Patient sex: F
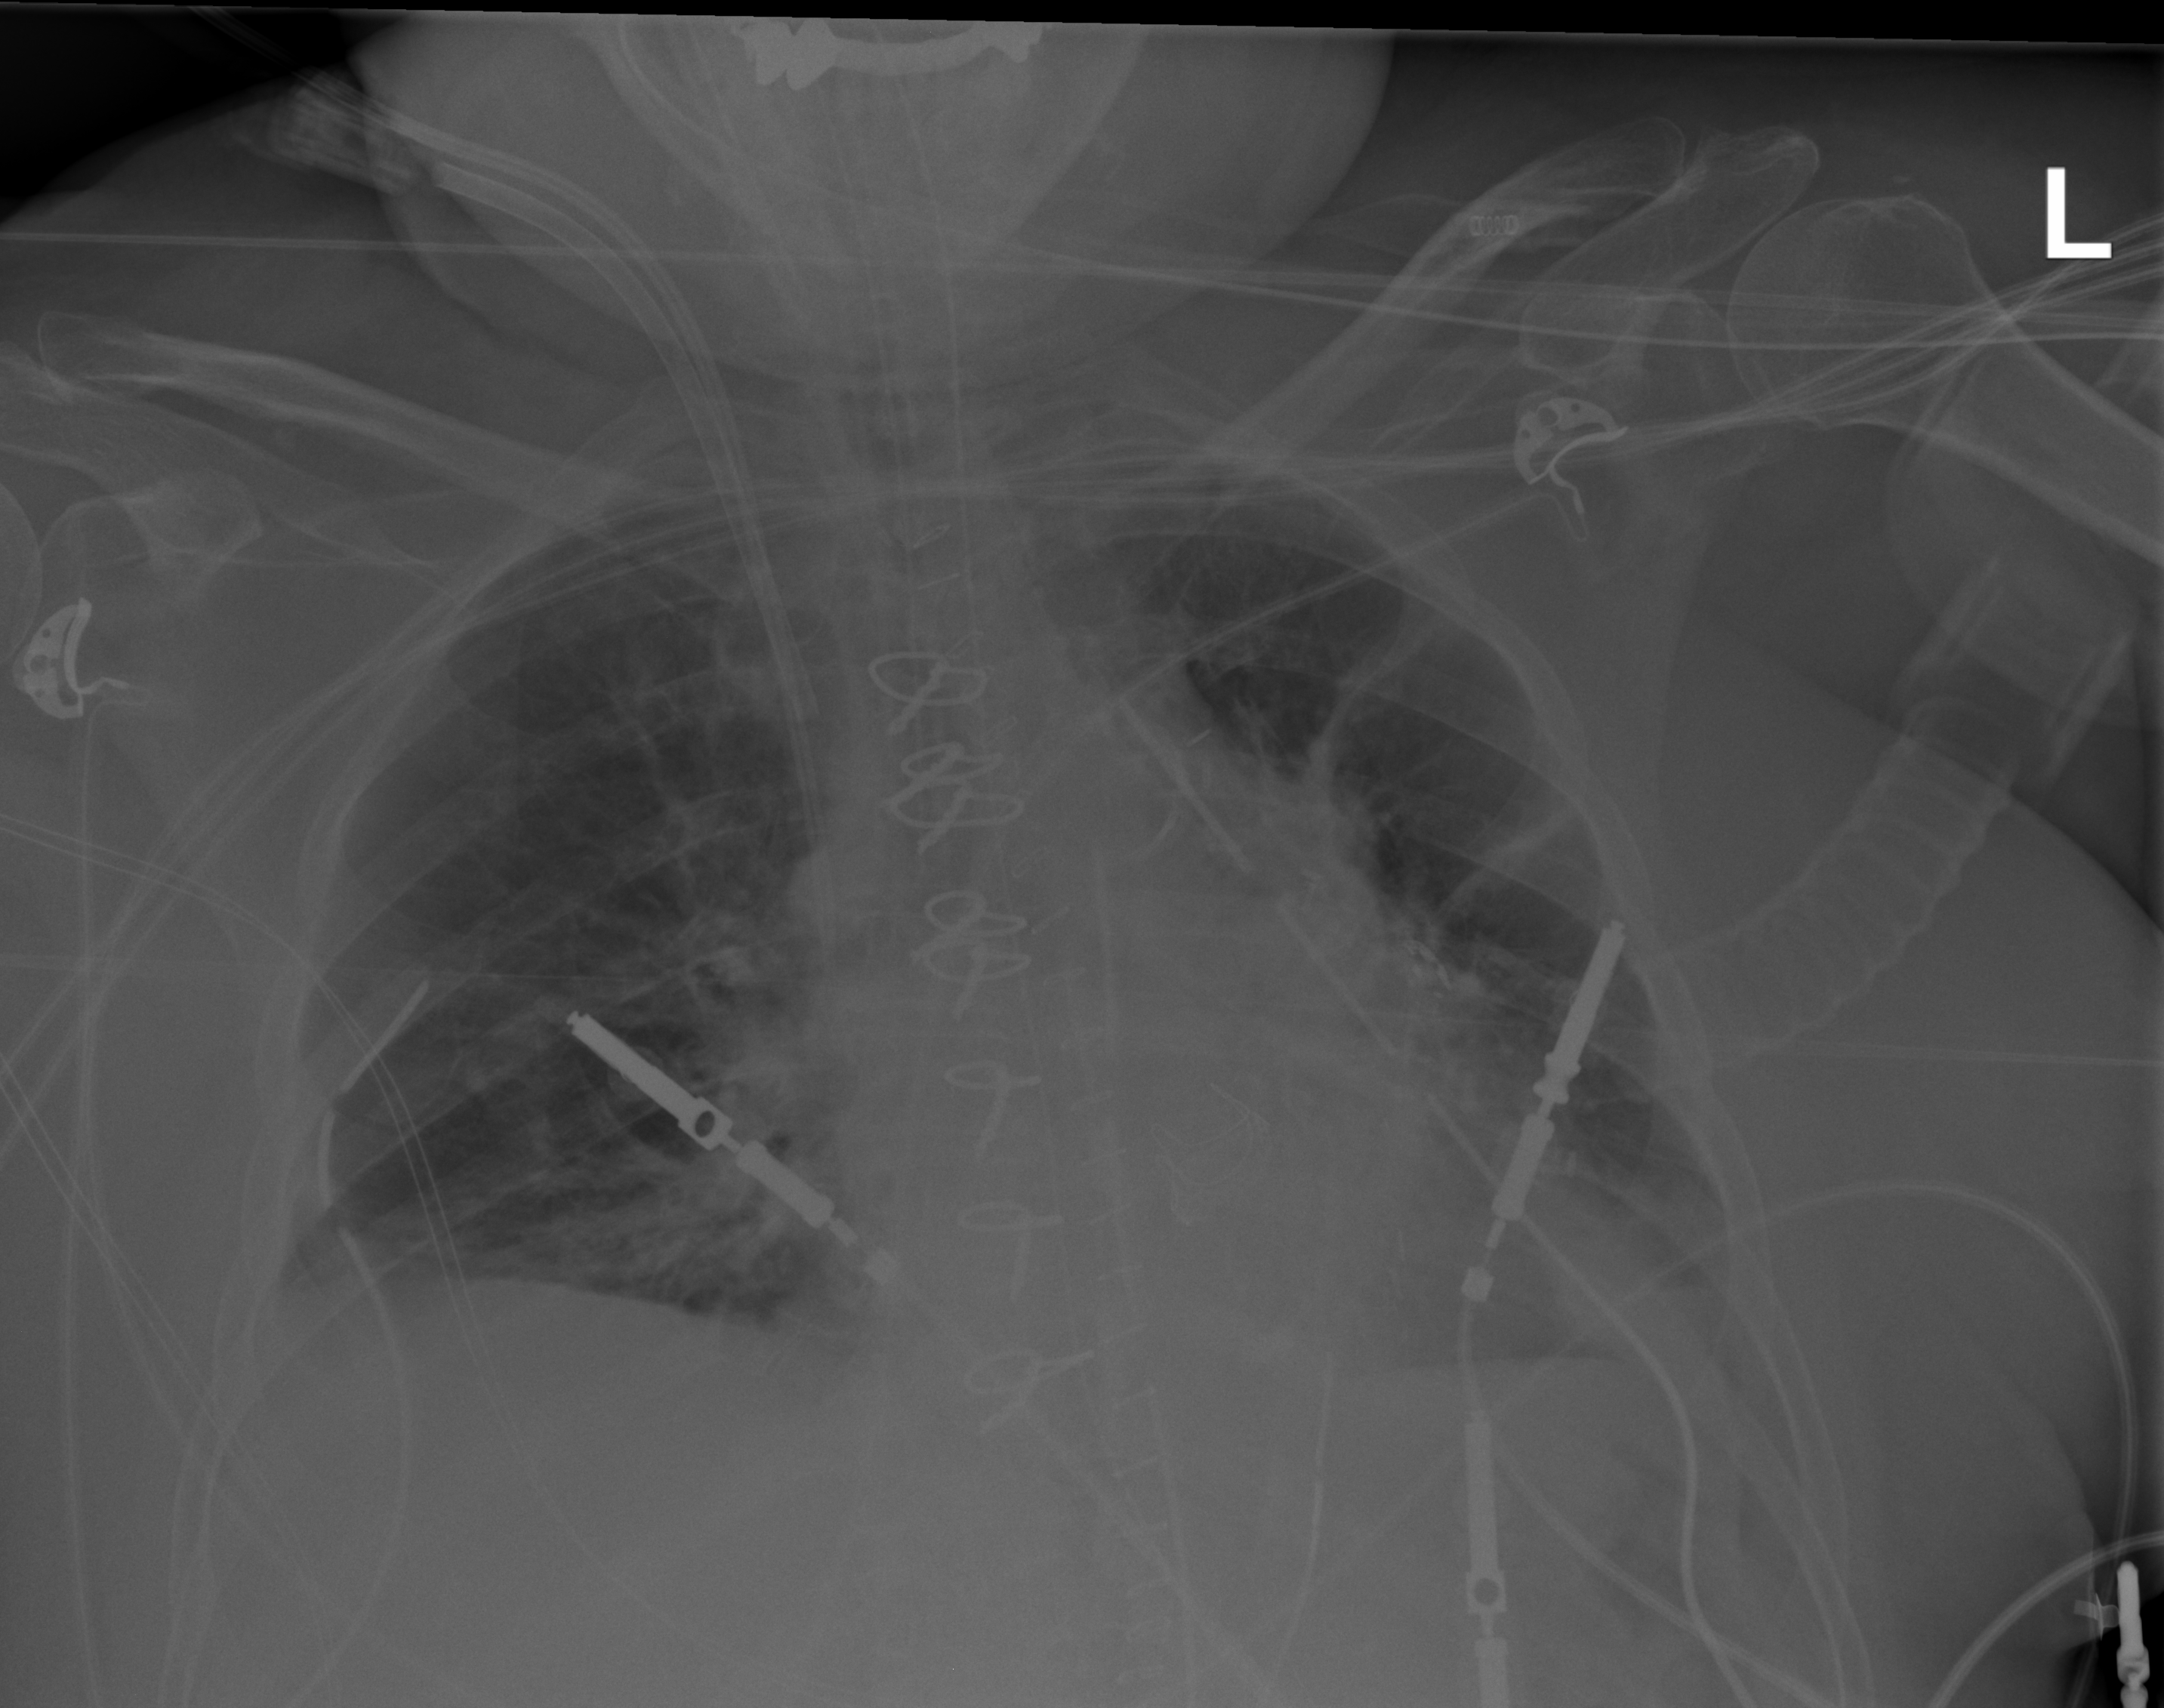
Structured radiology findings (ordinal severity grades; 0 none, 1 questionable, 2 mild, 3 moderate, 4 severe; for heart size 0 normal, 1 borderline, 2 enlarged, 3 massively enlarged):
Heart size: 2
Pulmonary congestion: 2
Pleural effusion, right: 0
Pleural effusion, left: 0
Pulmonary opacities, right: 0
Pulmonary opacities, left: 0
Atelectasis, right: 2
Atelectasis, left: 2